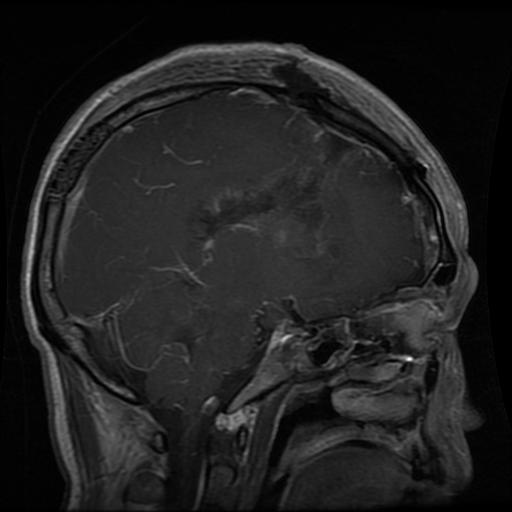
Label: glioma